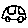
Label: car